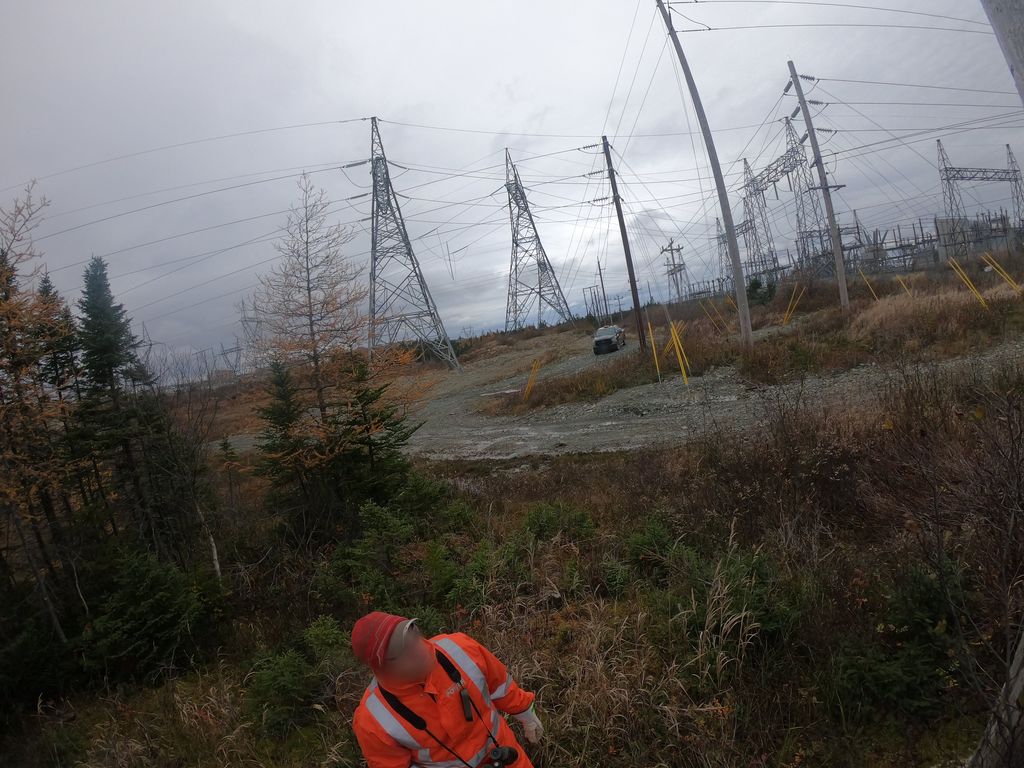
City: st_johns